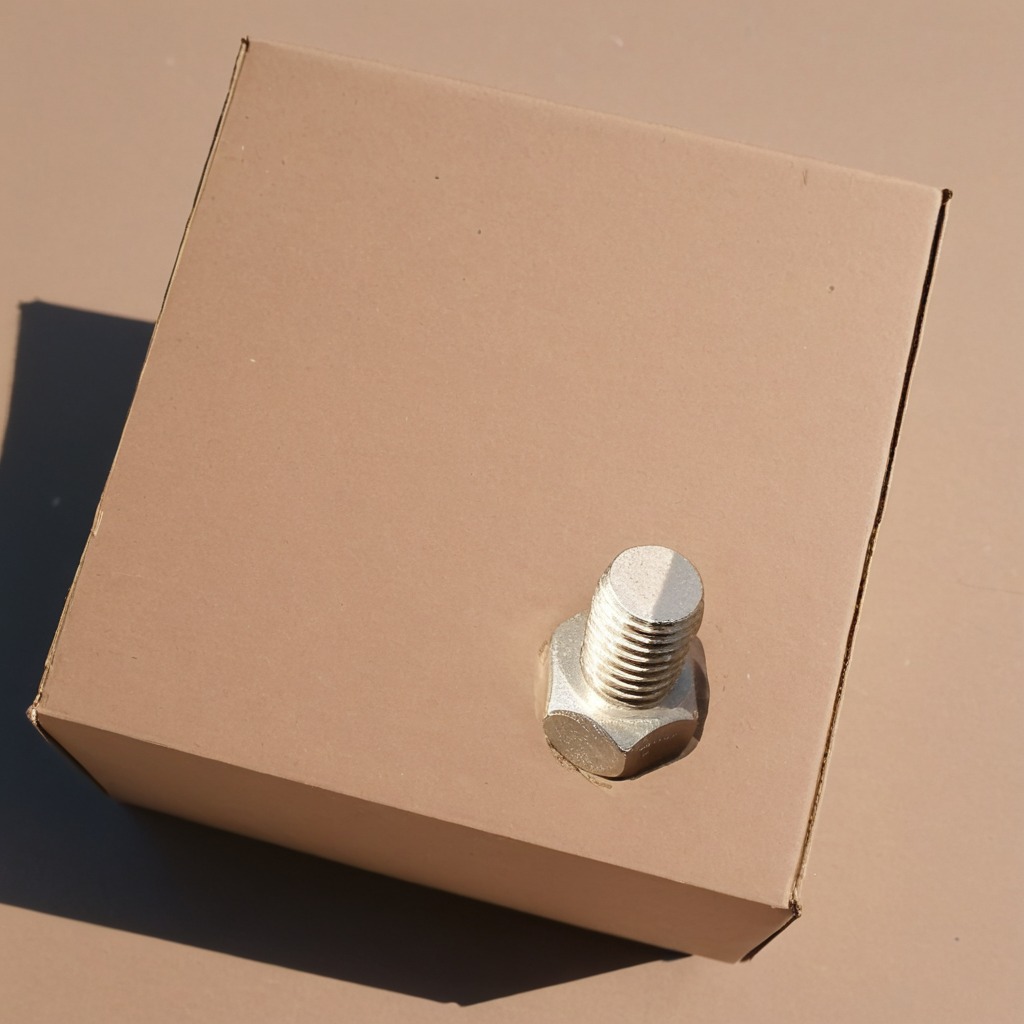
A metal screw is lying on a clean dry cardboard box surface in an outdoor workshop during daytime bright natural light soft shadows slightly creased but